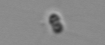
Label: Chaetoceros